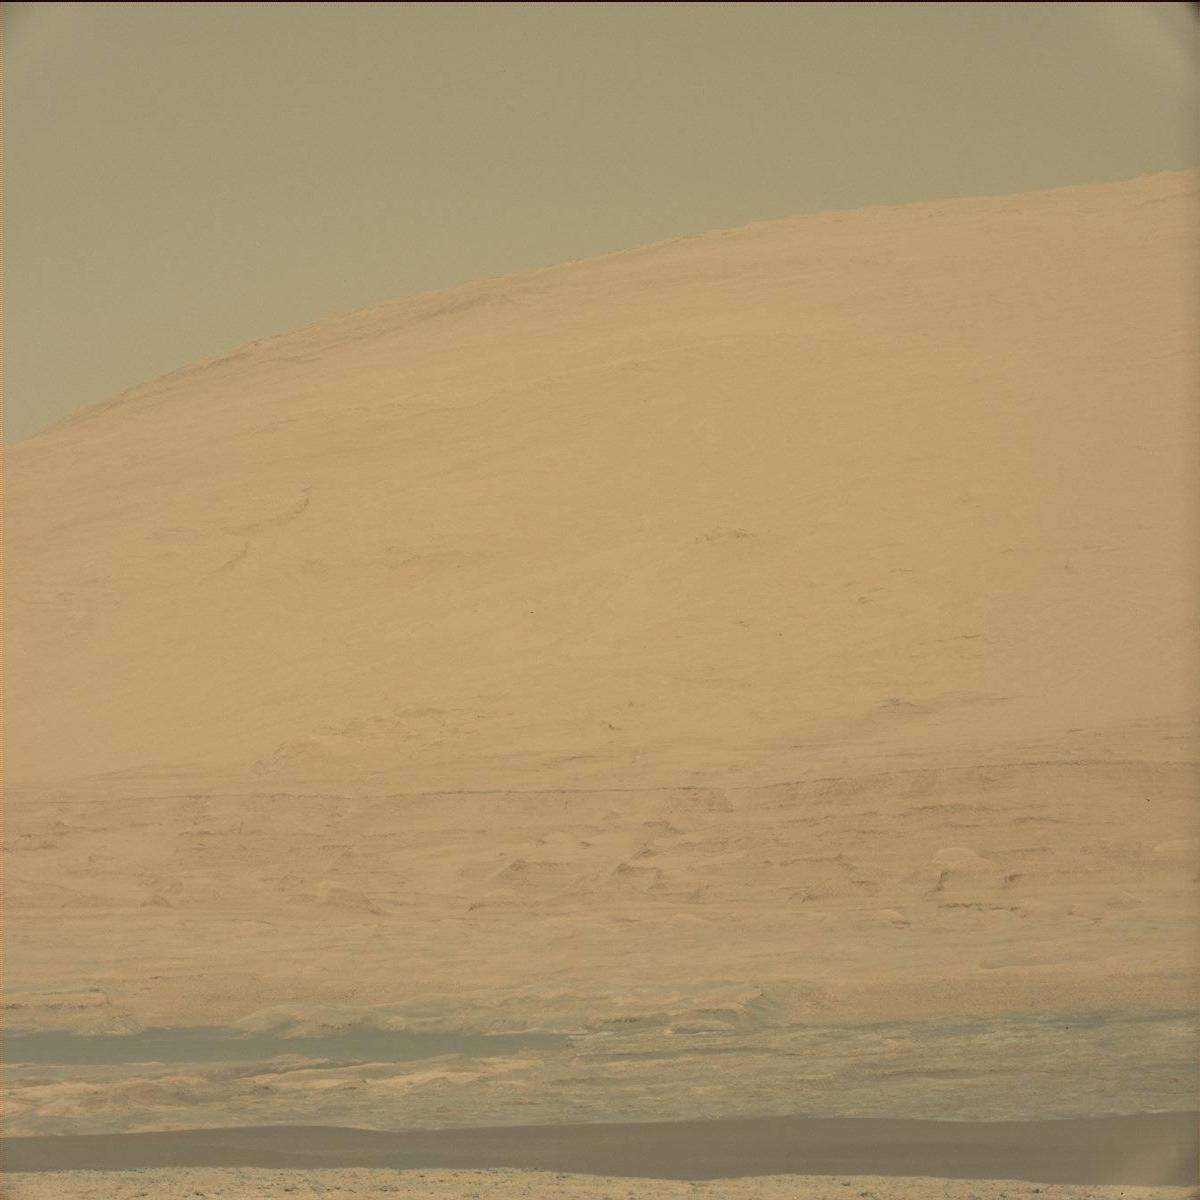
Terrain classes present: Ridge, Sand / Soil, Sky